Interaction volume radius: 10 \u00c5
Interaction volume height: 15 \u00c5
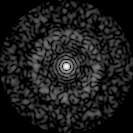
Disorder parameter: 0.8522